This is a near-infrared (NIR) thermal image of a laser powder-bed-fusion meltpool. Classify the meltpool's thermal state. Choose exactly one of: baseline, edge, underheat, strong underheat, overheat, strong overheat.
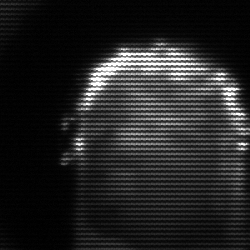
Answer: baseline